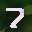
Label: 7